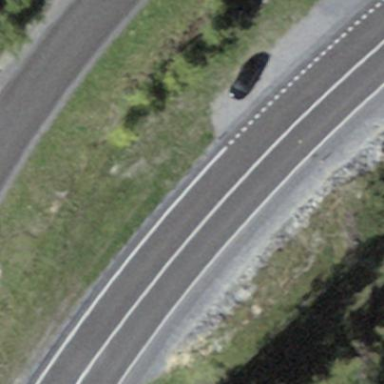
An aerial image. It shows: Gravel parking lane.